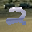
Label: 2